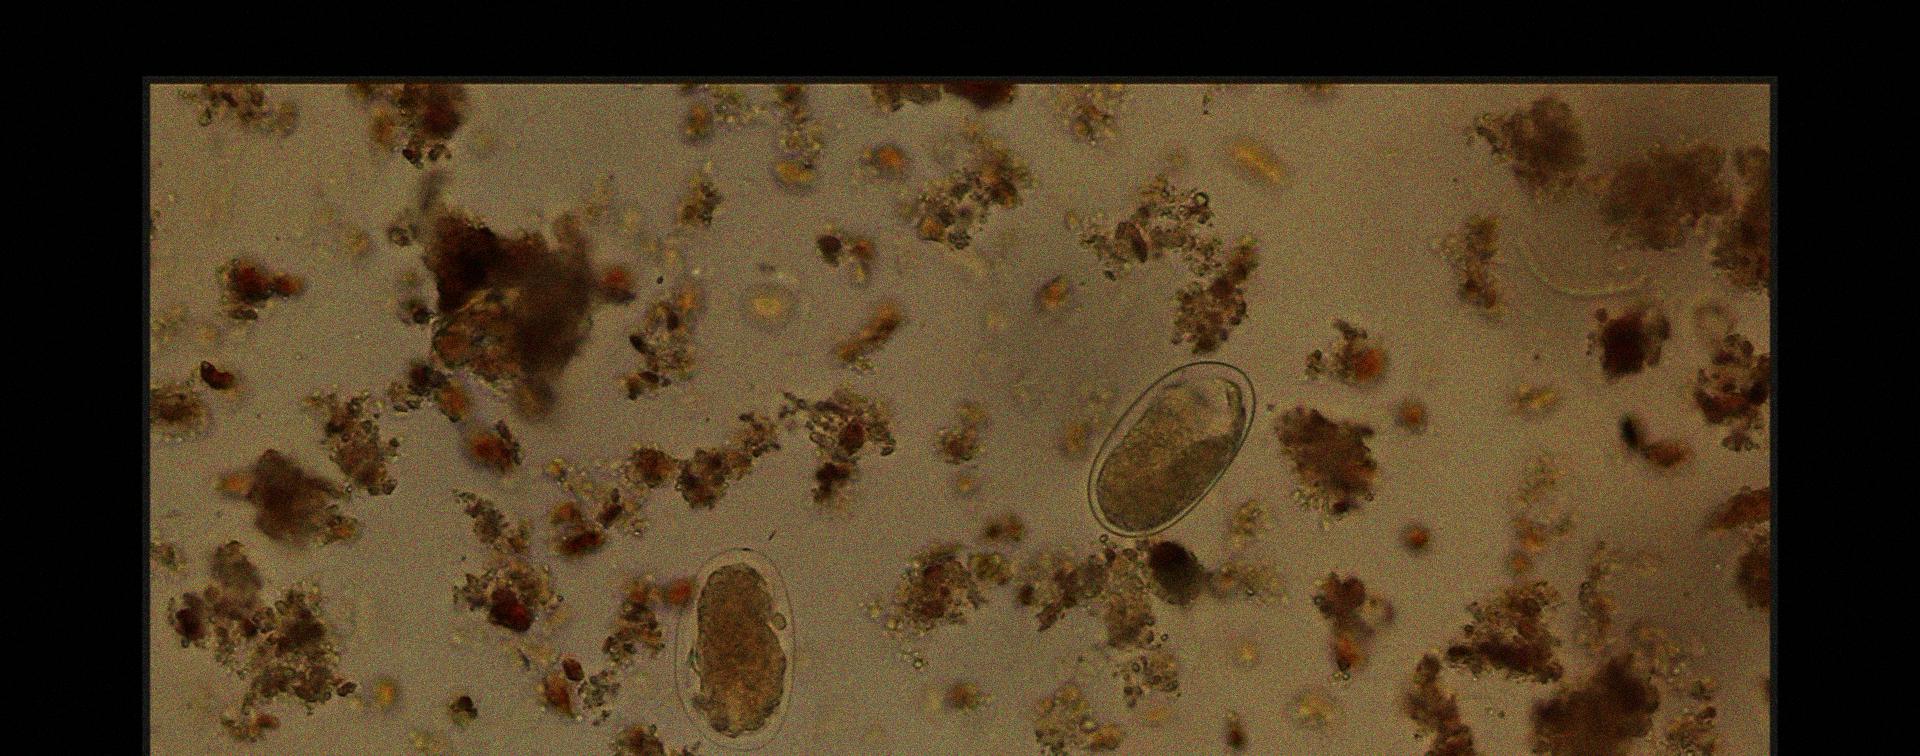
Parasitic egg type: Hookworm egg